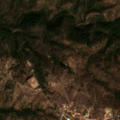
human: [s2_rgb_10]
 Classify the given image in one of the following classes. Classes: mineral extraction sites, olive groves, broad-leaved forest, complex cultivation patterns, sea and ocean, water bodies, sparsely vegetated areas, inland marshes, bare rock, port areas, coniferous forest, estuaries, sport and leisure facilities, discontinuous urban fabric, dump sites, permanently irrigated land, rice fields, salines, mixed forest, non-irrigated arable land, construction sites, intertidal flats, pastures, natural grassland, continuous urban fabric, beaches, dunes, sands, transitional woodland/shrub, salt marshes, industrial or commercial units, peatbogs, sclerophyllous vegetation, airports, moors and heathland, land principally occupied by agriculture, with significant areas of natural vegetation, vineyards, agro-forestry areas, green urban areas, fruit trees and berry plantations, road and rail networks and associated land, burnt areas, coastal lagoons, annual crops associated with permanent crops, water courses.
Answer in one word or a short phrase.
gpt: discontinuous urban fabric, non-irrigated arable land, broad-leaved forest